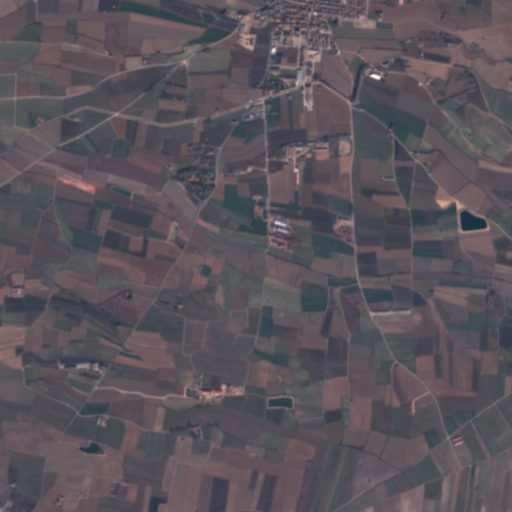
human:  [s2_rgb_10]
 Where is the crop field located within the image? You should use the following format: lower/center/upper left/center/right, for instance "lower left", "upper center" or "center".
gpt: The crop field is located in the lower right of the image.
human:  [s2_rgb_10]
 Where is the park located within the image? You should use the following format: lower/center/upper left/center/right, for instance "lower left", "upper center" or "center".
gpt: The park is located in the upper center of the image.
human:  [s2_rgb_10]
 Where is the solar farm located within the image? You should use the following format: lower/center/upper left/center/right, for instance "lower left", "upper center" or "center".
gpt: The solar farm is located in the upper left of the image.
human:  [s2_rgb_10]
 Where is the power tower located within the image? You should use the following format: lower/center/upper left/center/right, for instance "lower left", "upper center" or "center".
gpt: There is no power tower in the image.